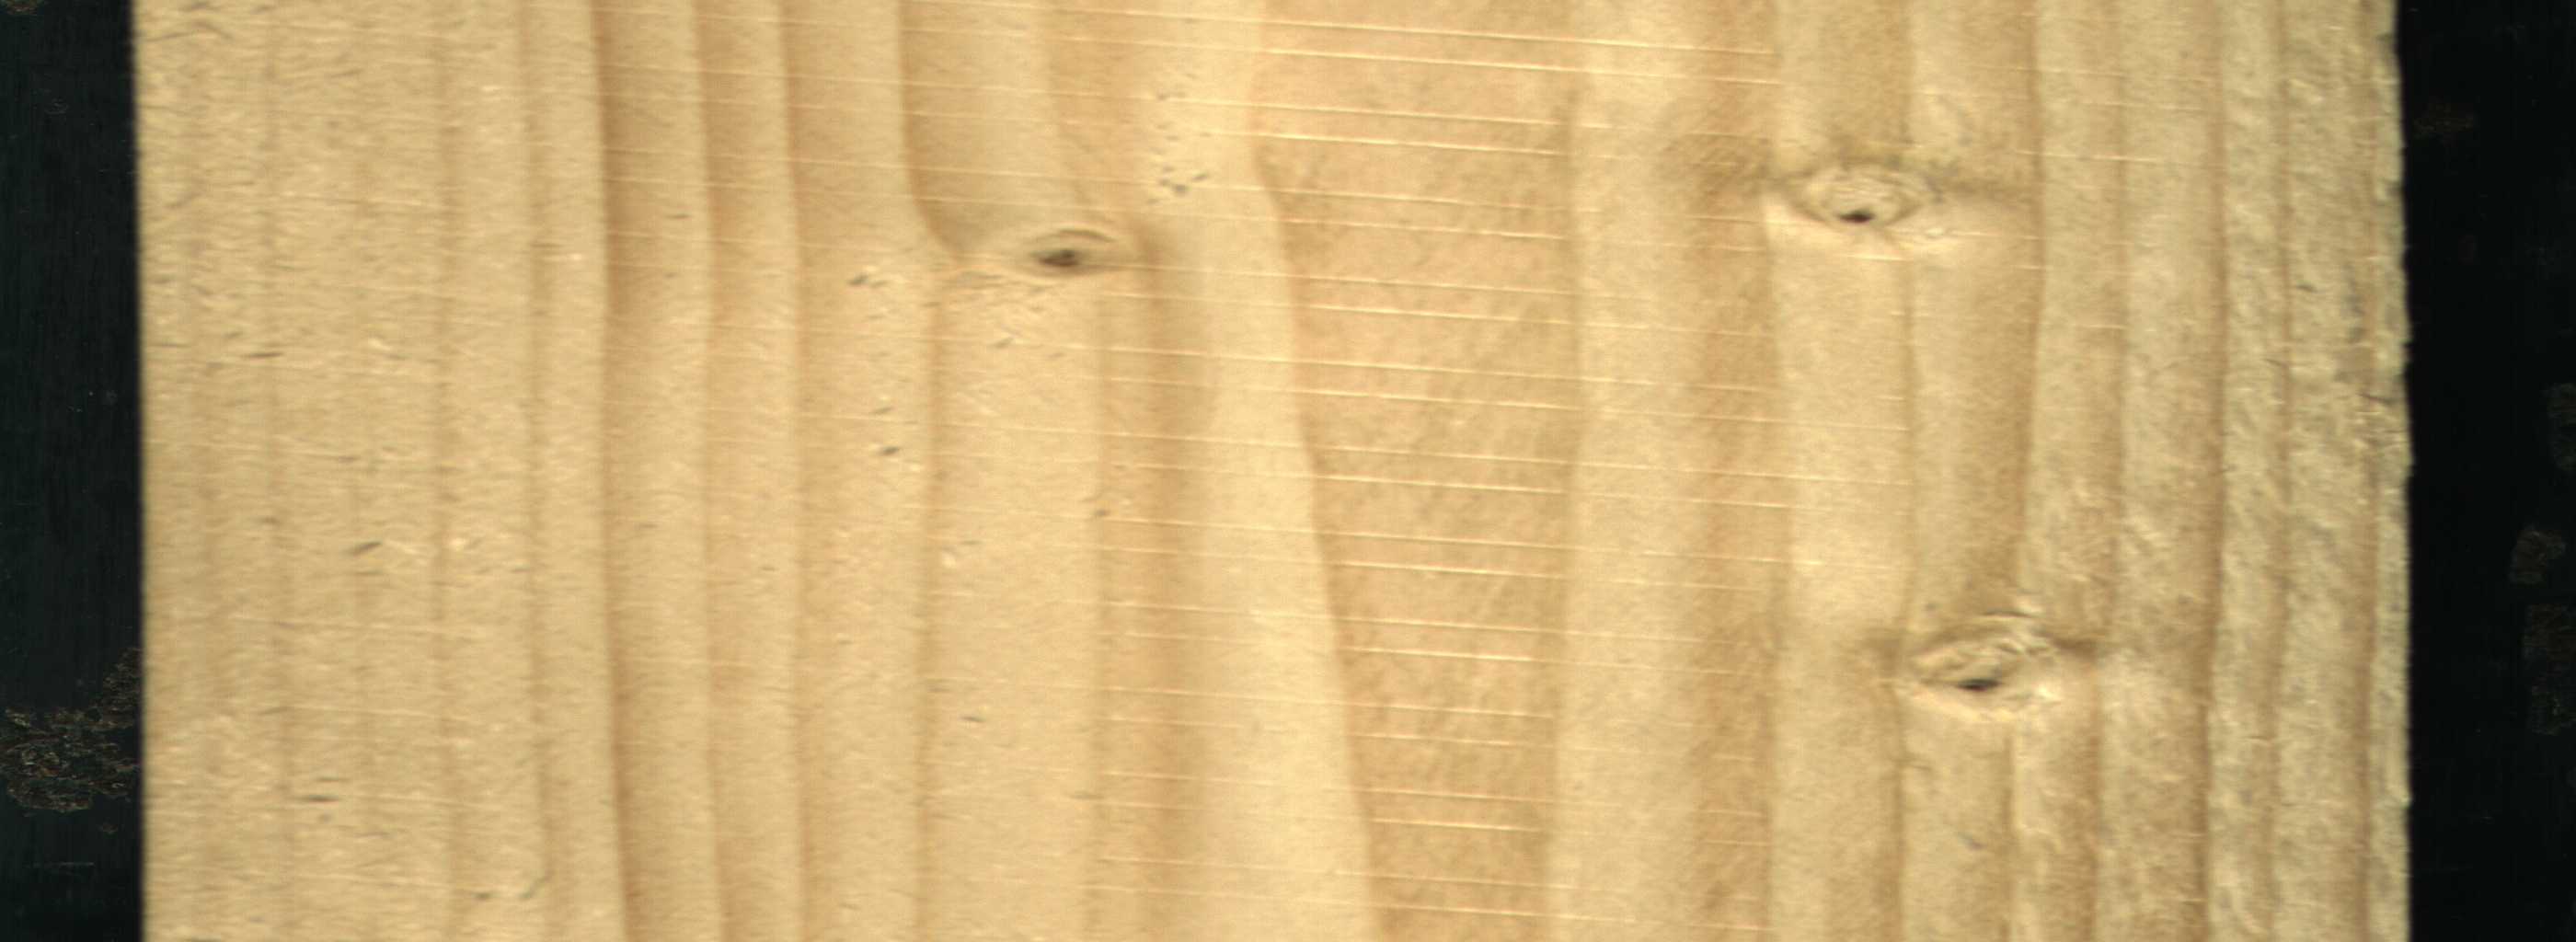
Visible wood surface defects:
Live_Knot
Live_Knot
Live_Knot